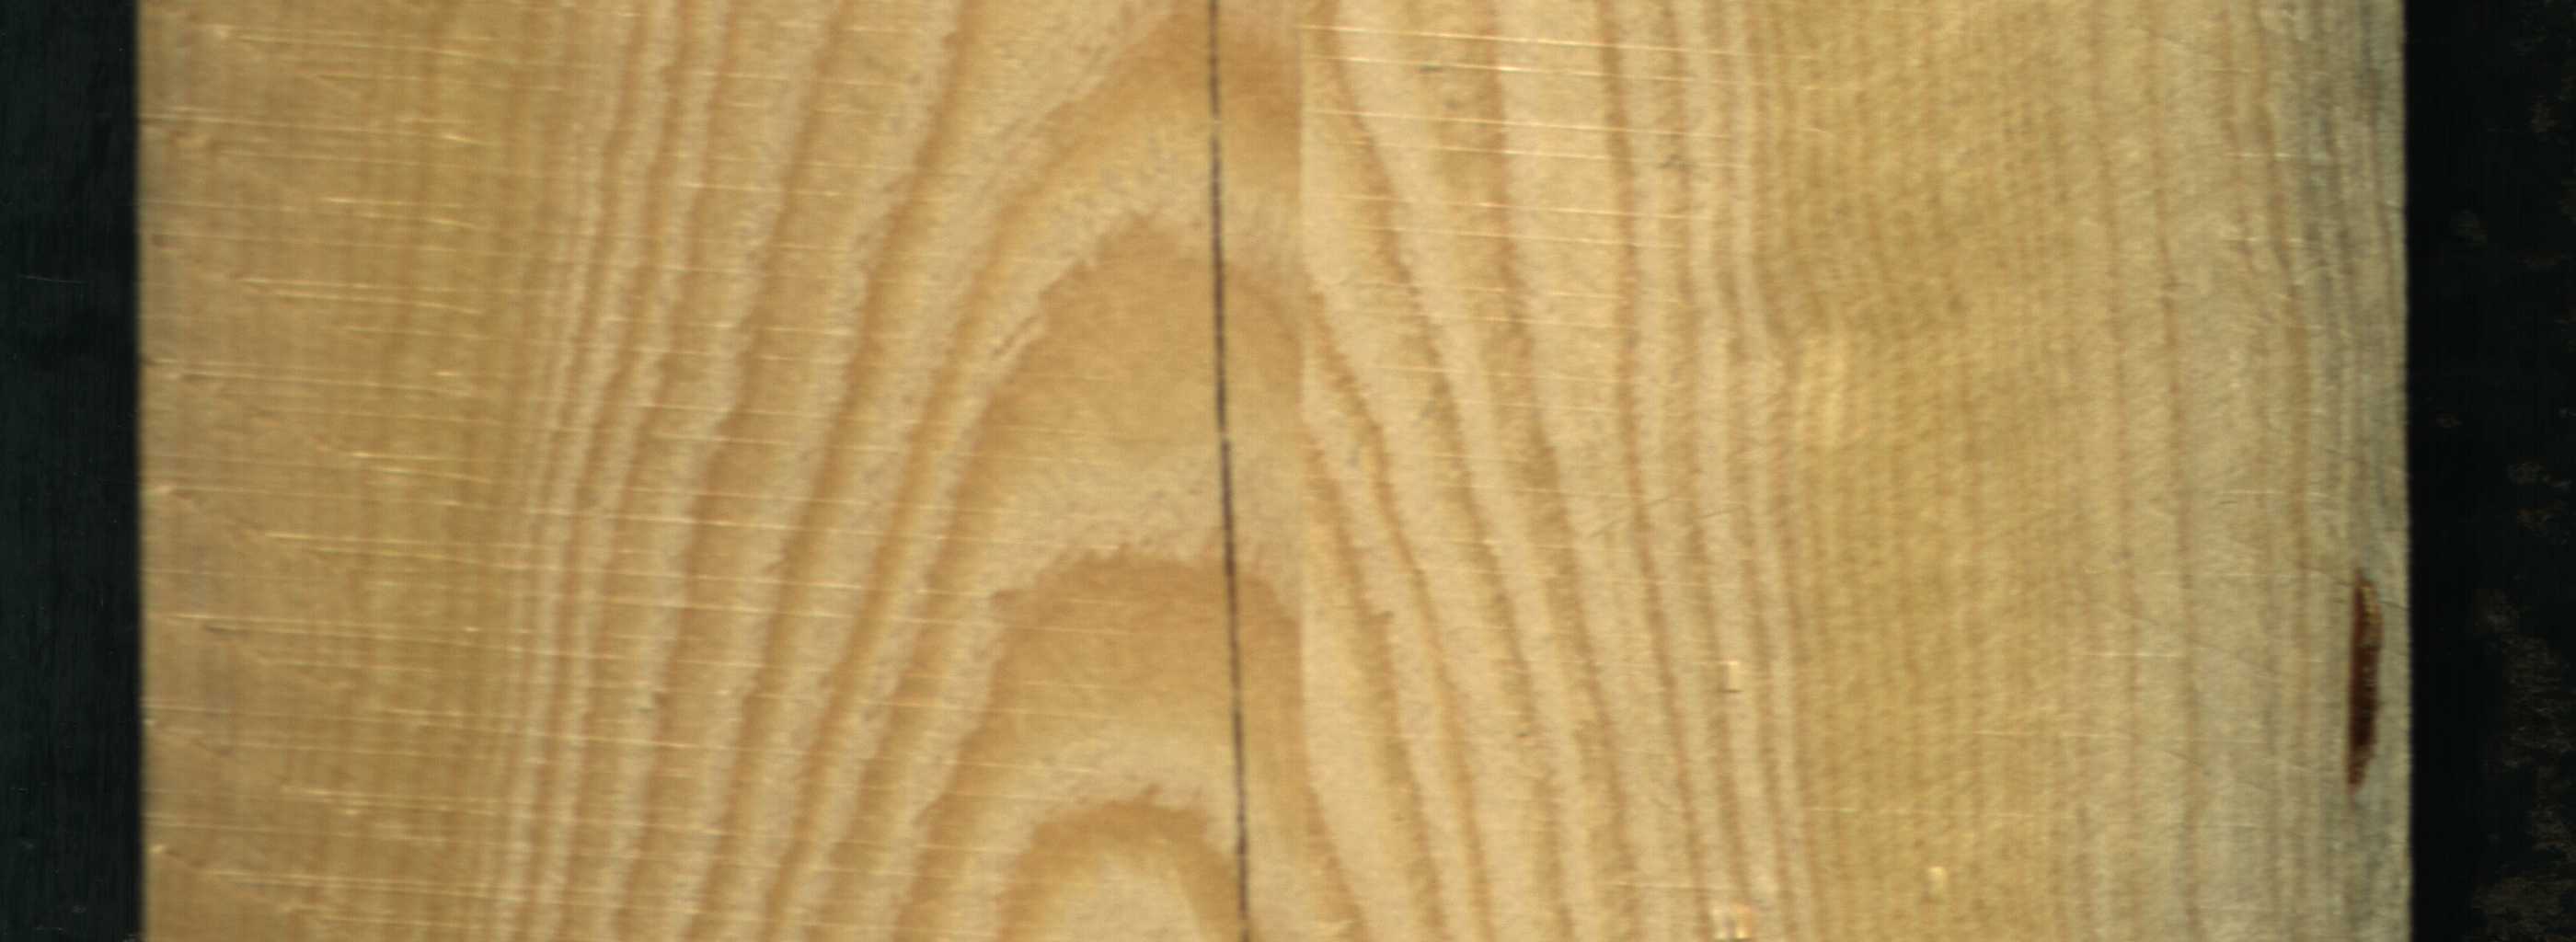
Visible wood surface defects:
Blue_Stain
resin
Crack